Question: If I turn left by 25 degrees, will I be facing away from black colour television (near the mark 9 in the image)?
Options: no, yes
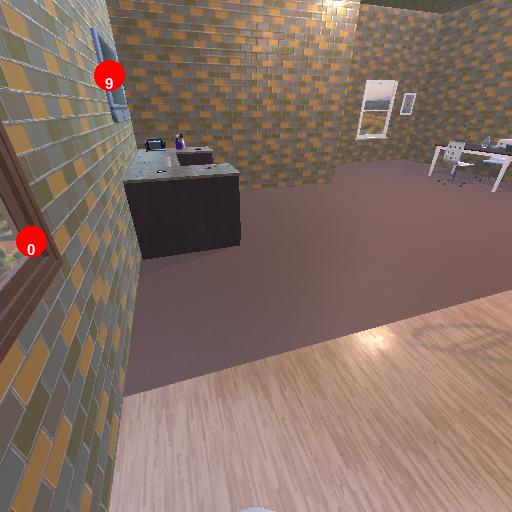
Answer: no